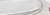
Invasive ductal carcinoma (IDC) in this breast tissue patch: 0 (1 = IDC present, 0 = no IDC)